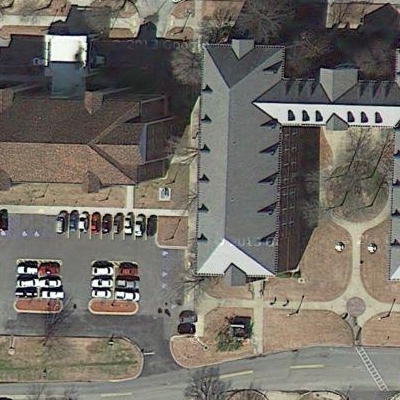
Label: cIndustry